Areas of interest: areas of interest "Transportation stations"
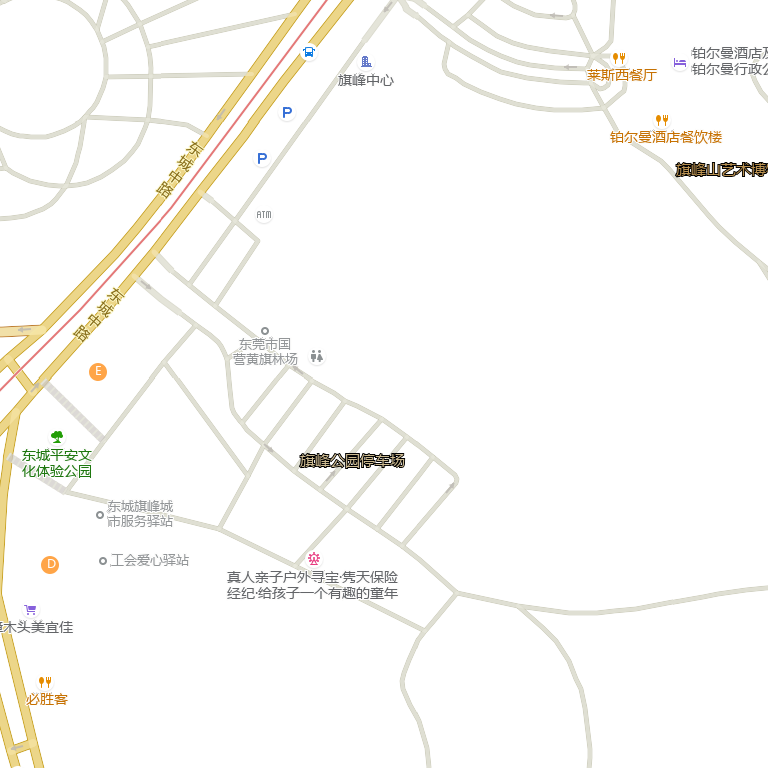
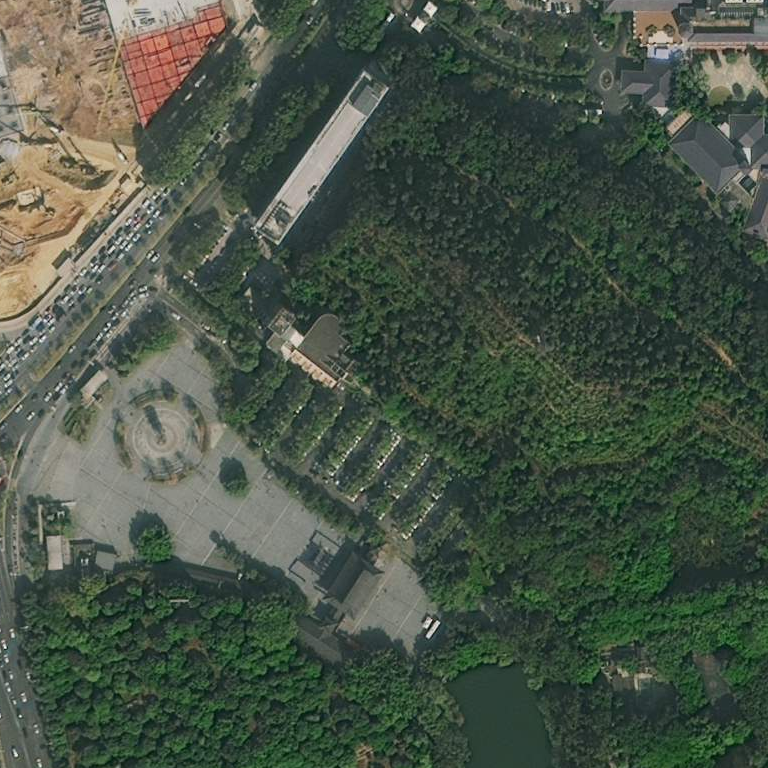